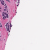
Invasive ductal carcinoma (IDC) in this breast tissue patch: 0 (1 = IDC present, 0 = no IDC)